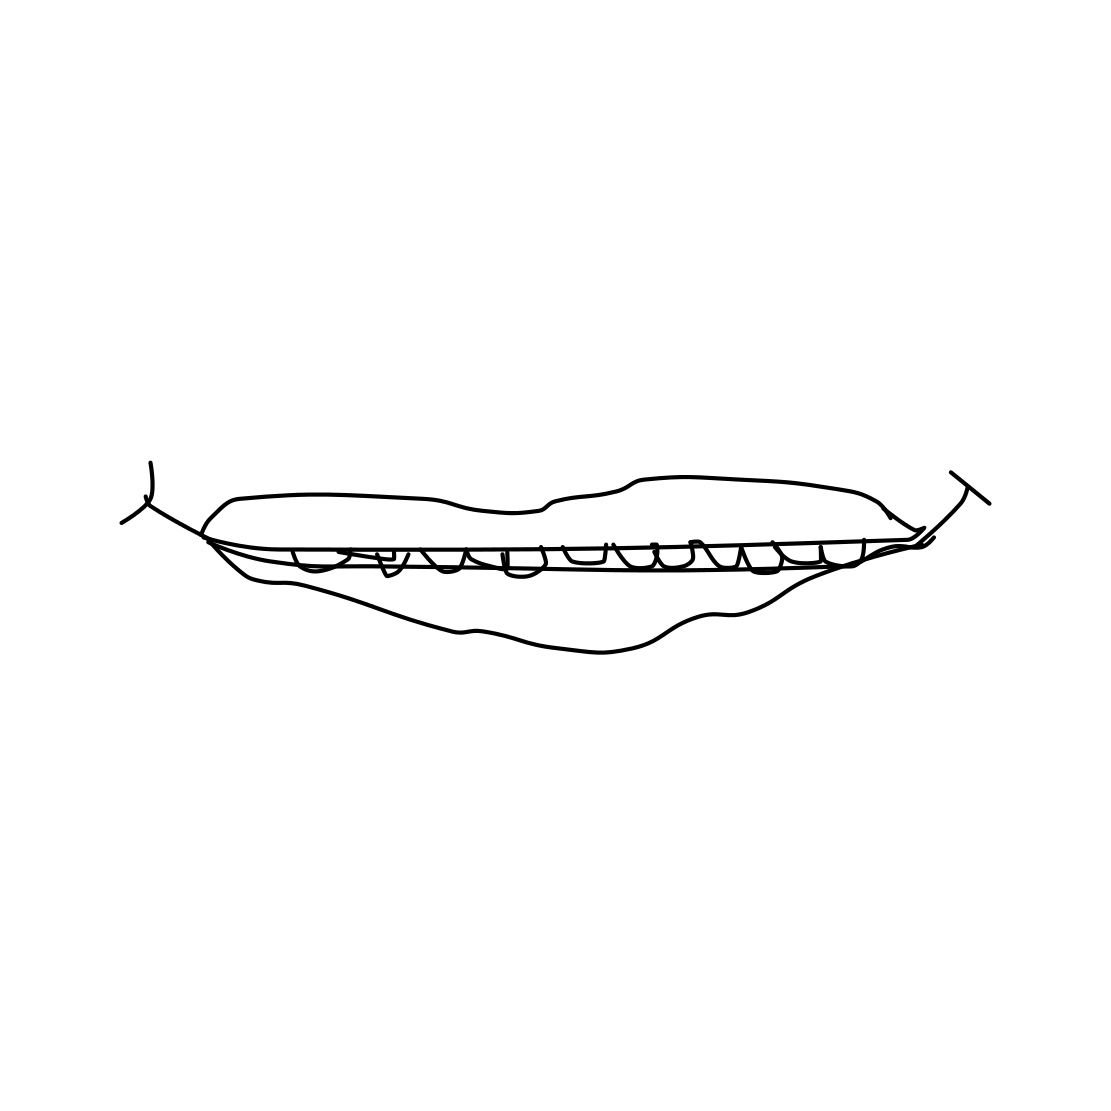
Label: mouth